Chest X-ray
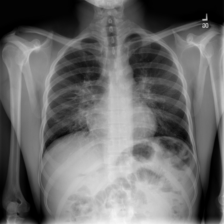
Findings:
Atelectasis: negative
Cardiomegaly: negative
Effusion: negative
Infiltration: positive
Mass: negative
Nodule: negative
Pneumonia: negative
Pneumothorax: negative
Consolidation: negative
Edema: negative
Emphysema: negative
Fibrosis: negative
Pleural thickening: negative
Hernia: negative